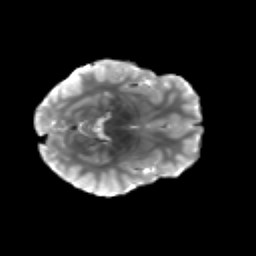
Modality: T2w
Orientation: axial
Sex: male
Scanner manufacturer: siemens
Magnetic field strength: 3 T
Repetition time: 5 s
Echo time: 0.071 s